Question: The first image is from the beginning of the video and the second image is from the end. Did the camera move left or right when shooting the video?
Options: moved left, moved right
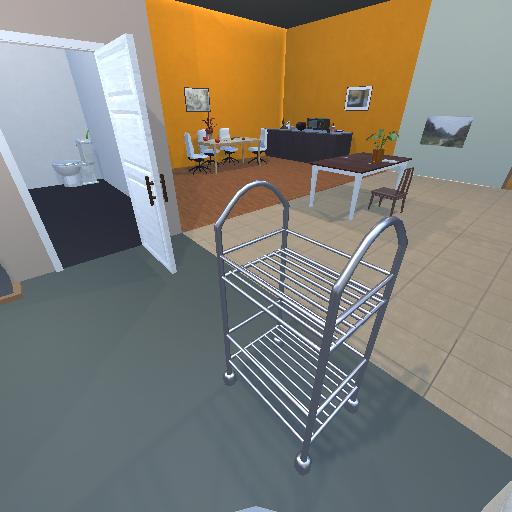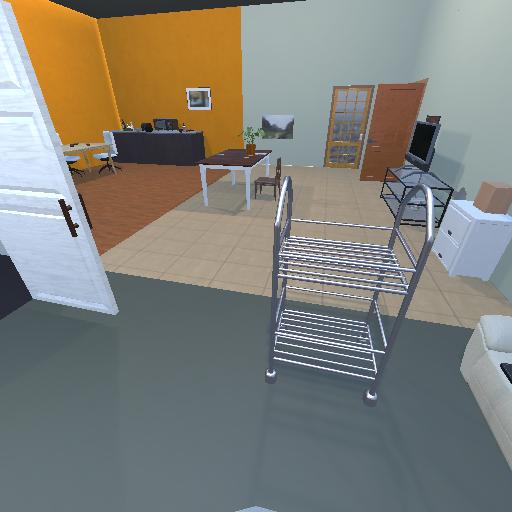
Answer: moved left